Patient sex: M
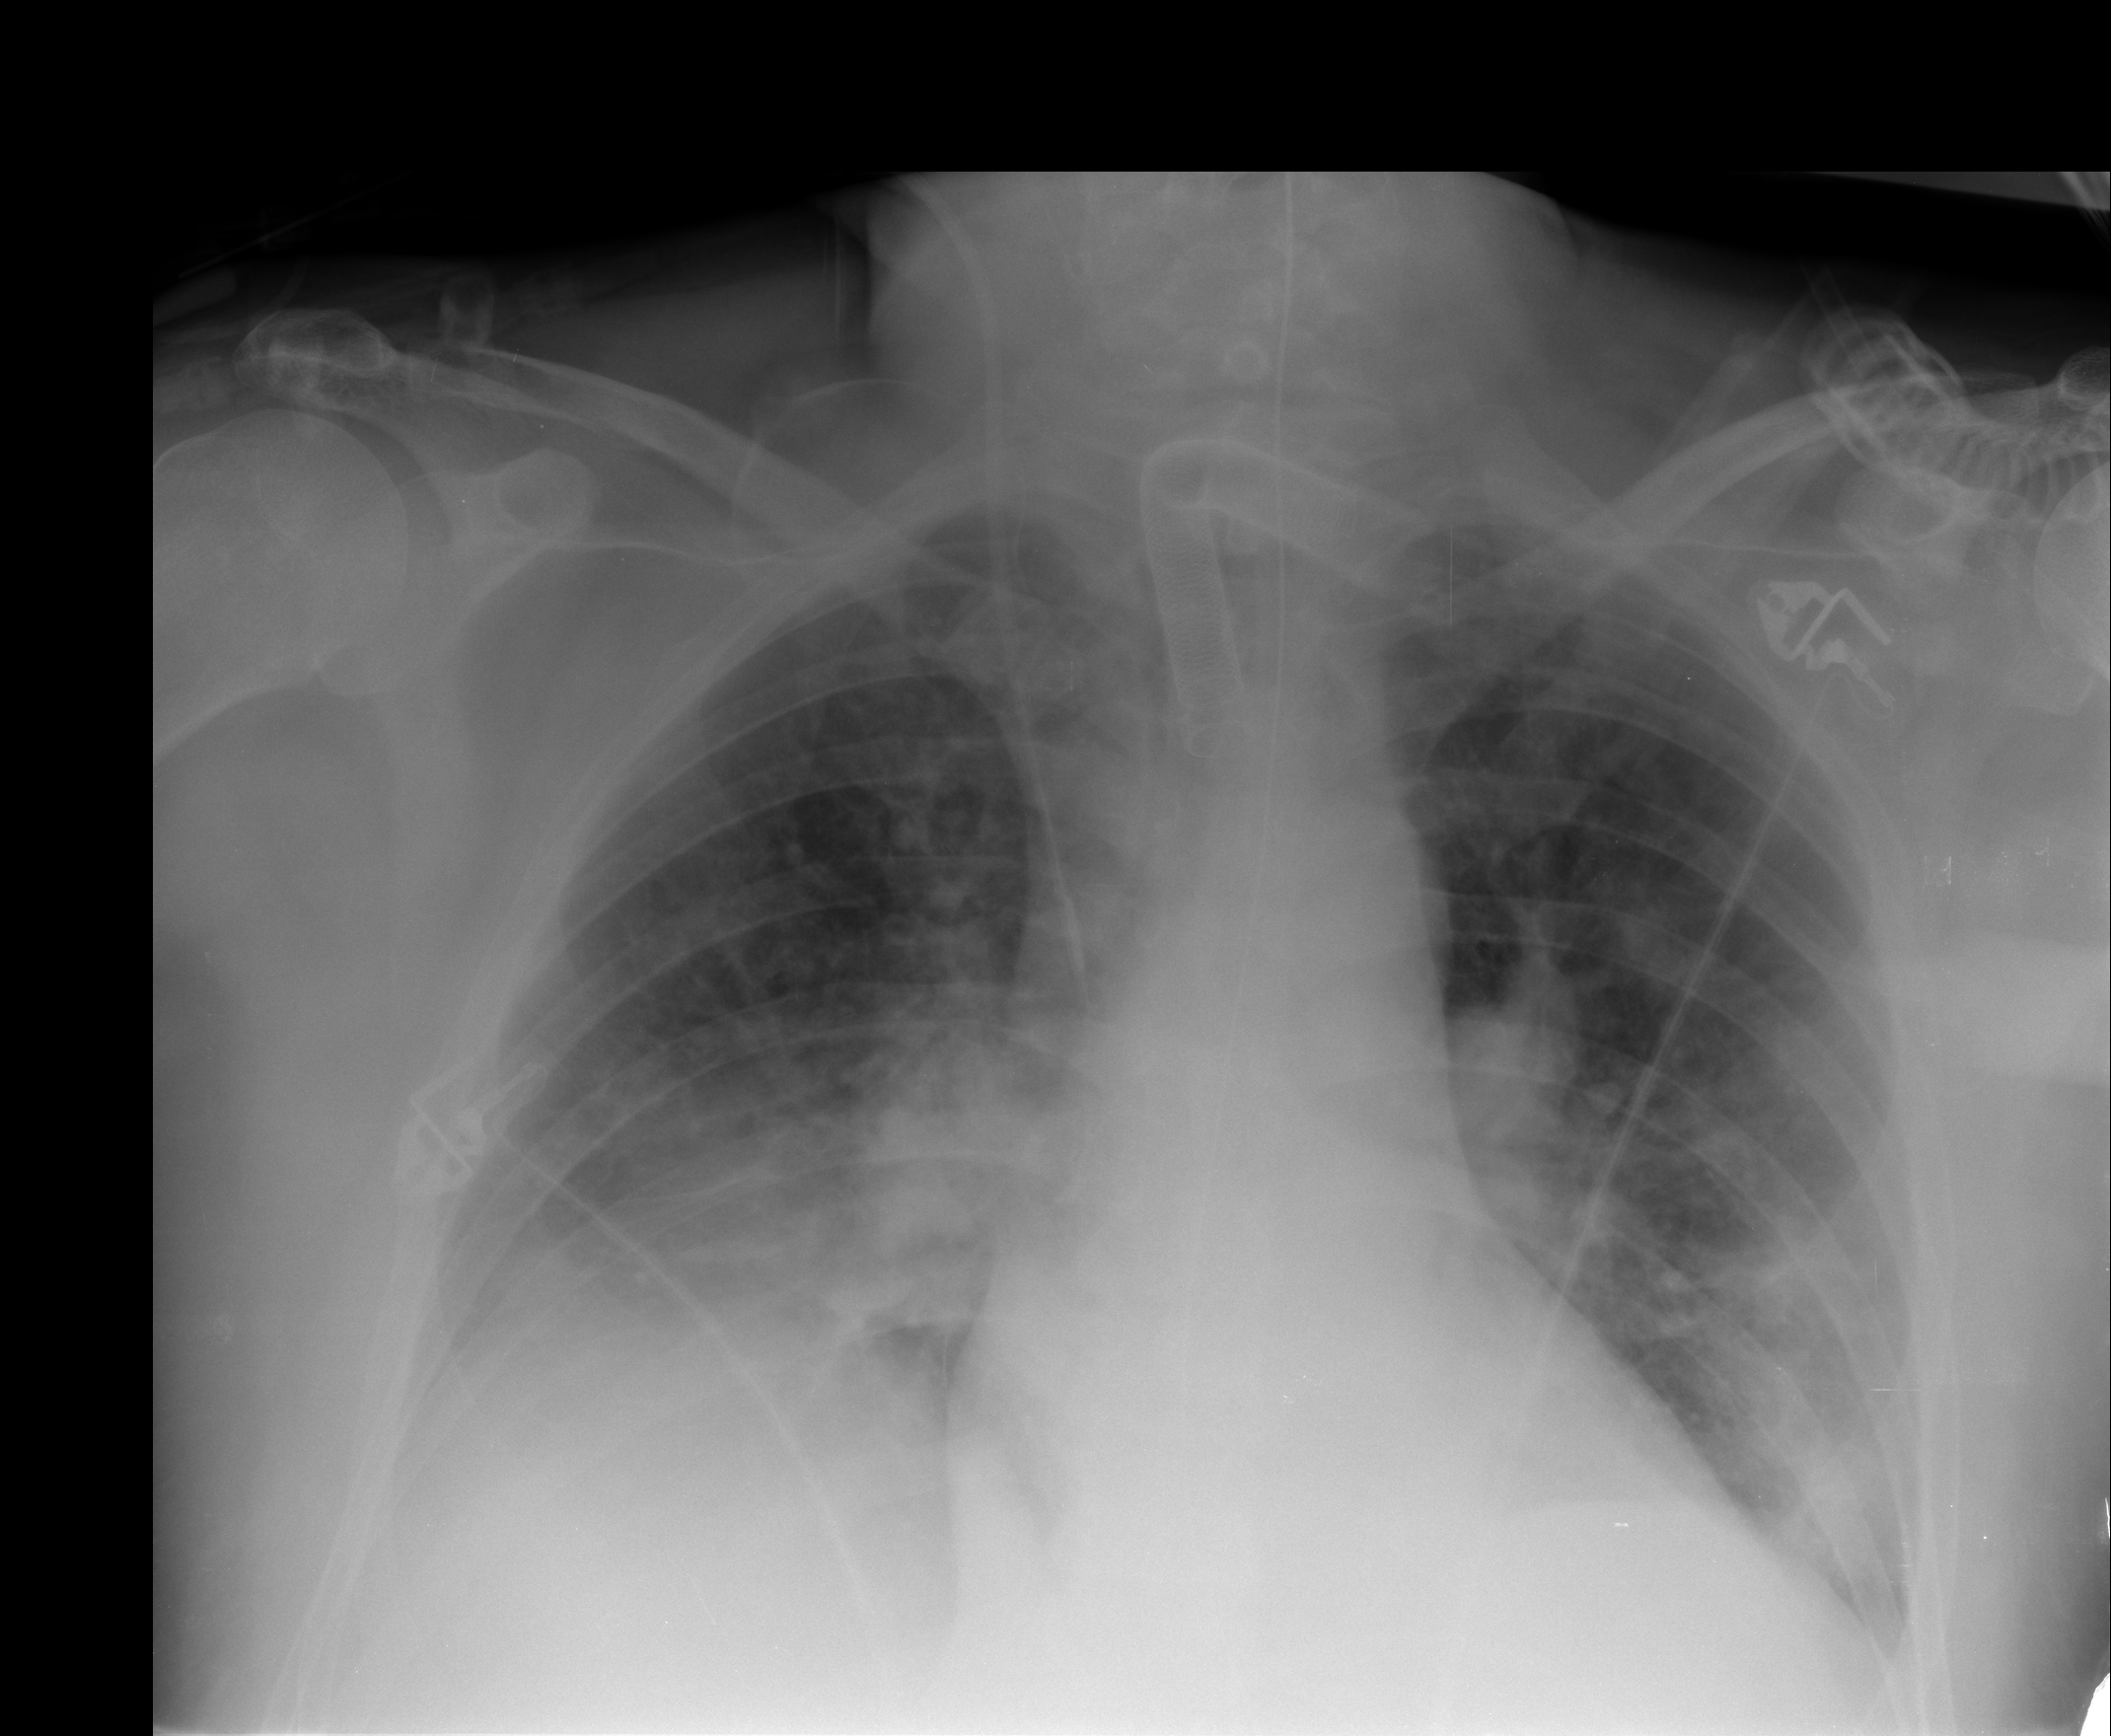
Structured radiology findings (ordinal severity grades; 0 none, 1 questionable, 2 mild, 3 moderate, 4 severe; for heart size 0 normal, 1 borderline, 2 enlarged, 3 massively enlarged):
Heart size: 0
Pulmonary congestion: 2
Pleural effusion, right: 2
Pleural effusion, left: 0
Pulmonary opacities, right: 2
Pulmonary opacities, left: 3
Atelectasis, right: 3
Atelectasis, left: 2